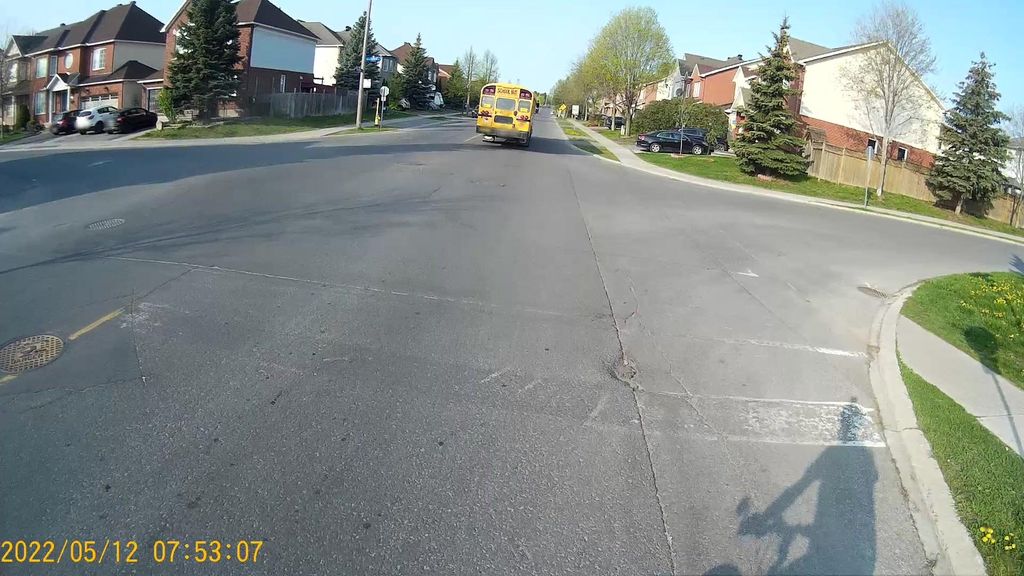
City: ottawa-gatineau